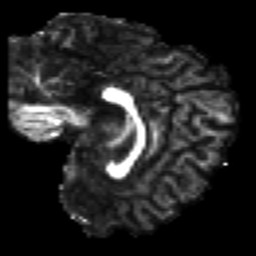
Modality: FA
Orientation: sagittal
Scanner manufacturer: siemens
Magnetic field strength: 3 T
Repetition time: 7.8 s
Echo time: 0.09 s